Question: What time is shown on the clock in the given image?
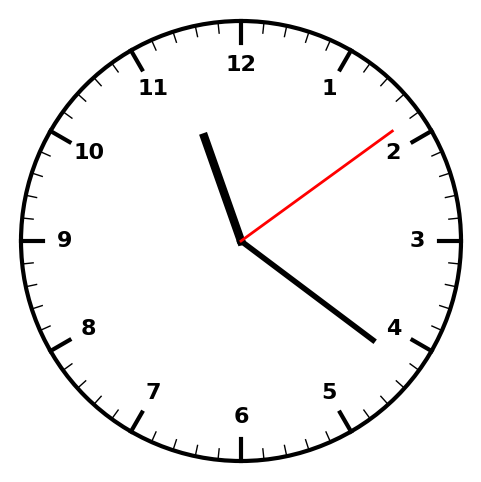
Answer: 11:21:09